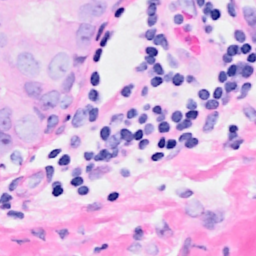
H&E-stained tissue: Breast